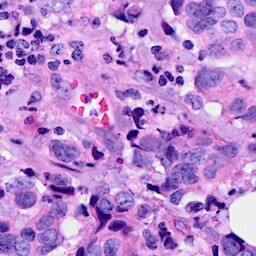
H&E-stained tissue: Breast